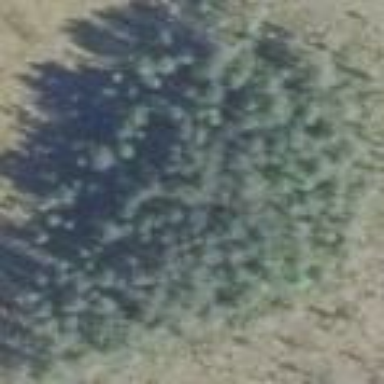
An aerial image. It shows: Needle-leaved woodland.